Question: Guys I am new to android programming, I tried to send data to a Web Service using KSOAP2. But I am not able to send values or get data. When in debugging mode it doesn't show errors. I am using android 4.1 emulator. But I cant find any result or errors. Can some one rectify my bug in the program

And my java program is given below,
'''
package com.example.webservice;
import org.ksoap2.SoapEnvelope;
import org.ksoap2.serialization.PropertyInfo;
import org.ksoap2.serialization.SoapObject;
import org.ksoap2.serialization.SoapPrimitive;
import org.ksoap2.serialization.SoapSerializationEnvelope;
import org.ksoap2.transport.HttpTransportSE;
import android.os.AsyncTask;
import android.os.Bundle;
import android.app.Activity;
import android.util.Log;
import android.view.View;
import android.view.View.OnClickListener;
import android.widget.Button;
import android.widget.EditText;
import android.widget.TextView;
import android.widget.Toast;
public class WebService extends Activity {
private final String NAMESPACE = "http://tempuri.org/";
private final String URL = "http://www.w3schools.com/webservices/tempconvert.asmx?wsdl";
private final String SOAP_ACTION = "http://tempuri.org/CelsiusToFahrenheit";
private final String METHOD_NAME = "CelsiusToFahrenheit";
String celsius="";
Button b;
TextView tv;
EditText et;
String res,resultval;
@Override
protected void onCreate(Bundle savedInstanceState) {
super.onCreate(savedInstanceState);
setContentView(R.layout.activity_web_service);
et=(EditText)findViewById(R.id.editText1);
tv=(TextView)findViewById(R.id.Result);
b=(Button)findViewById(R.id.button1);
b.setOnClickListener(new OnClickListener() {
@Override
public void onClick(View v) {
// TODO Auto-generated method stub
//String result=getFarenheit(et.getText().toString());
//tv.setText(result+"degF");
new service().execute();
}
});
}
private class service extends AsyncTask<Void, Void, String>{
@Override
protected String doInBackground(Void... arg0) {
SoapObject request= new SoapObject(NAMESPACE, METHOD_NAME);
PropertyInfo celsuiusPI= new PropertyInfo();
celsuiusPI.setName("Celsius");
celsuiusPI.setValue(celsius);
celsuiusPI.setType(String.class);
request.addProperty(celsuiusPI);
SoapSerializationEnvelope envelope=new SoapSerializationEnvelope (SoapEnvelope.VER11);
envelope.dotNet=true;
envelope.implicitTypes = true;
envelope.enc = SoapSerializationEnvelope.ENC2003;
envelope.xsd = SoapEnvelope.XSD;
envelope.xsi = SoapEnvelope.XSI;
envelope.setOutputSoapObject(request);
envelope.setAddAdornments(false);
envelope.setOutputSoapObject(request);
HttpTransportSE androidHttpTransport=new HttpTransportSE(URL);
try{
androidHttpTransport.setXmlVersionTag("<?xml version="1.0" encoding="utf-8"?>");
androidHttpTransport.debug = true;
androidHttpTransport.call(SOAP_ACTION, envelope);
final SoapPrimitive response=(SoapPrimitive)envelope.getResponse();
Toast.makeText(WebService.this, response.toString(), 20).show();
Log.i("WebService output", response.toString());
Object res= response.toString();
resultval=(String) res;
}
catch(Exception e){
e.printStackTrace();
}
return res;
}
protected void onPostExecute(String h){
String result=h;
tv.setText(result+"degF");
}
}
}
'''
The above programm will send the text value as integer and will recieve Celsius/Fahrenheit Out Put. Advance thanks programmers, I have Edited my code and i recieve null value. my doubt is i am on proxy, whether Proxy server is blocking to send/recieve data from android Emulator
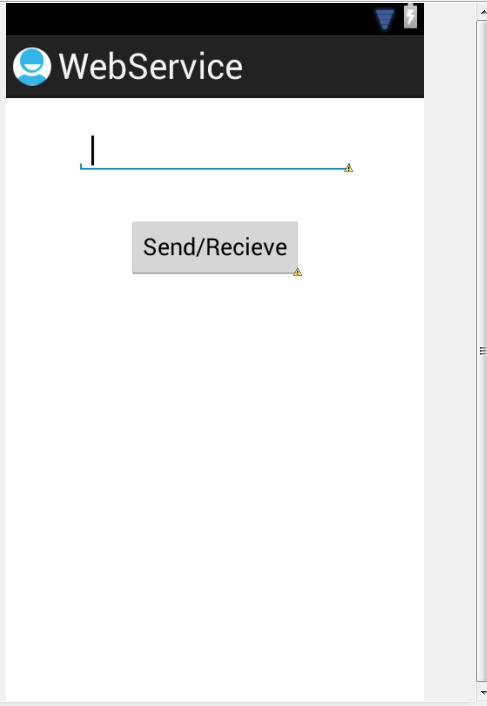
Answer: you should send a string value not an integer value and it can be sent like this
'''
PropertyInfo pi = new PropertyInfo();
pi.setName("Celsius");
pi.setValue("22");
pi.setType(String.class);
request.addProperty(pi);(//request is soap object )
'''